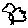
Label: bird